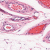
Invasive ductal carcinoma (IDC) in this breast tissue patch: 0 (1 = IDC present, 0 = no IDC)